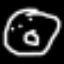
Label: donut